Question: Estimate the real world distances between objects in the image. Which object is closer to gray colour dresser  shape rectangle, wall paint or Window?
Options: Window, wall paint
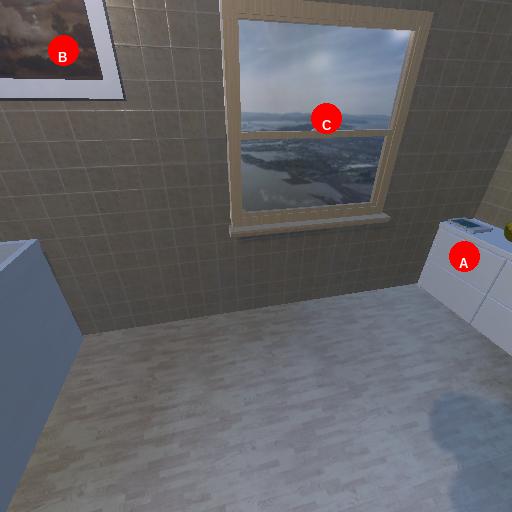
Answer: Window